RGB frame:
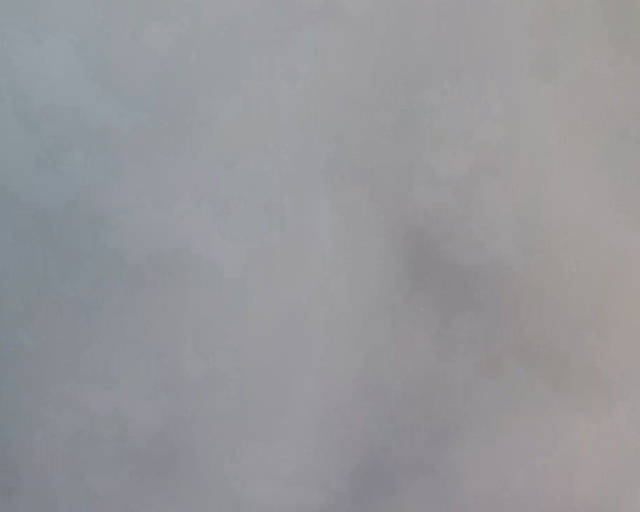
Thermal frame:
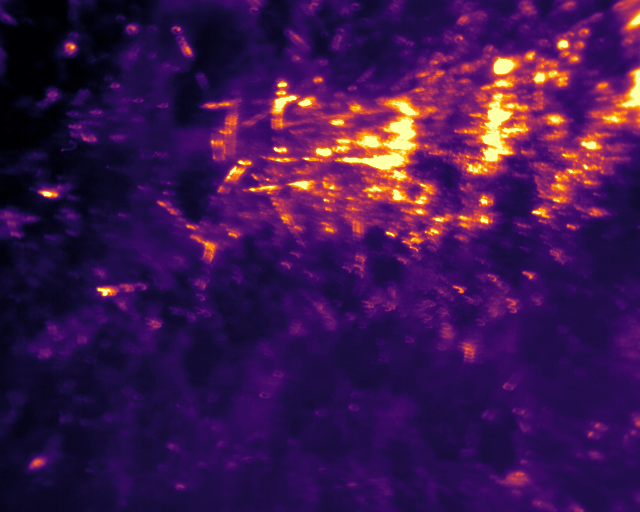
Captured: 2026-02-27 02:39:34
Pixels at or above 80 °C: 4042 (fraction of frame: 0.01234)